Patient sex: F
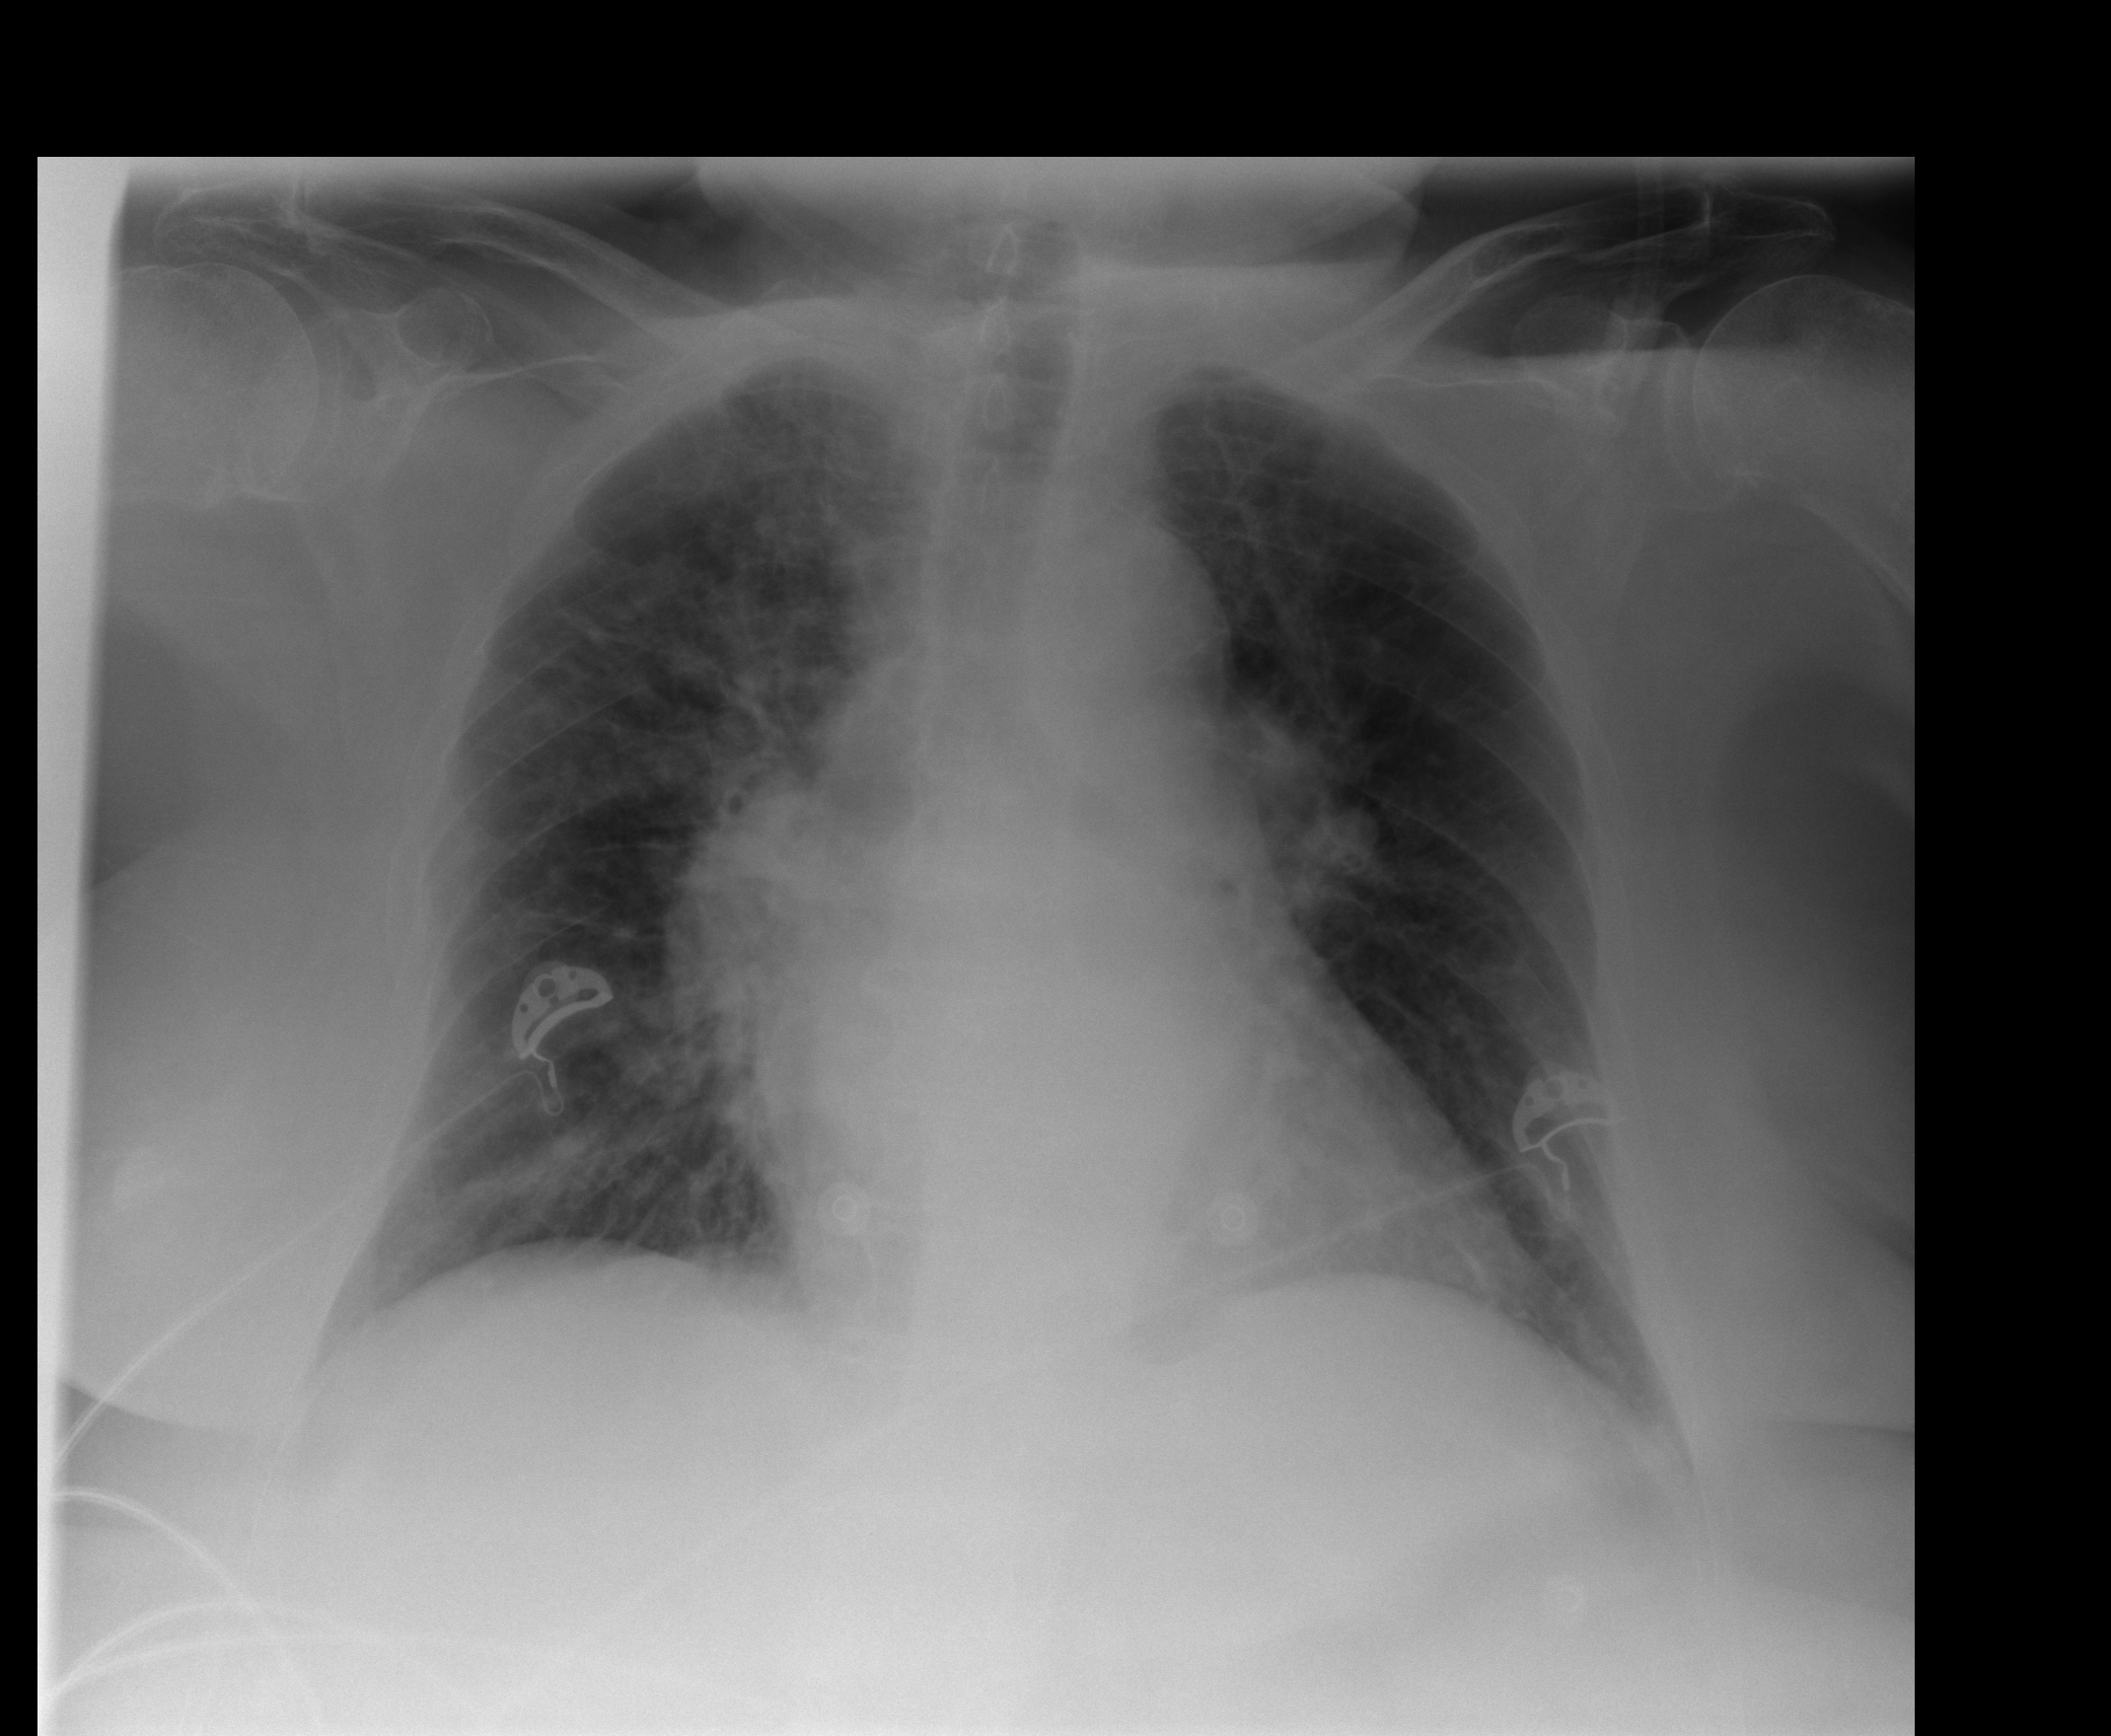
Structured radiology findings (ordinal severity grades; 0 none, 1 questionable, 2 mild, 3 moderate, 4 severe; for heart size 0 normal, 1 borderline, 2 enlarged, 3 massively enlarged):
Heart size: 1
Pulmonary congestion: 2
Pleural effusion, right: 0
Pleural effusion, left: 0
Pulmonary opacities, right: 0
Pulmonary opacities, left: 0
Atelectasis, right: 0
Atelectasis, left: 0